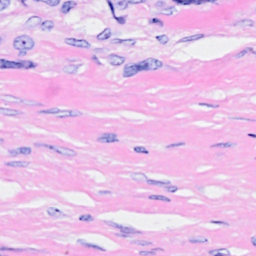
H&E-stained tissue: Breast